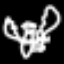
Label: angel